Question: As some of you might know Google provides for free great collection of tools for analyzing c++ code:
<URL>
Problem is that there is apparently some libunwind problem on 64 bits, and authors can't do anything on their side to fix it(
> But I don't expect a
fix anytime soon: it depends on the libc folks and the libunwind
folks working out some locking issues. There's unfortunately not
much we ourselves can do.
), so I'm searching for replacement.
Is there any similar tool that provides cool graphical representation of profiling data(for example:
)
EDIT: paste from README that explains the problem:
> 2) On x86-64 64-bit systems, while tcmalloc itself works fine, the
cpu-profiler tool is unreliable: it will sometimes work, but sometimes
cause a segfault. I'll explain the problem first, and then some
workarounds.Note that this only affects the cpu-profiler, which is a
google-perftools feature you must turn on manually by setting the
CPUPROFILE environment variable. If you do not turn on cpu-profiling,
you shouldn't see any crashes due to perftools.The gory details: The underlying problem is in the backtrace()
function, which is a built-in function in libc. Backtracing is fairly
straightforward in the normal case, but can run into problems when
having to backtrace across a signal frame. Unfortunately, the
cpu-profiler uses signals in order to register a profiling event, so
every backtrace that the profiler does crosses a signal frame.In our experience, the only time there is trouble is when the signal
fires in the middle of pthread_mutex_lock. pthread_mutex_lock is
called quite a bit from system libraries, particularly at program
startup and when creating a new thread.The solution: The dwarf debugging format has support for 'cfi
annotations', which make it easy to recognize a signal frame. Some OS
distributions, such as Fedora and gentoo 2007.0, already have added
cfi annotations to their libc. A future version of libunwind should
recognize these annotations; these systems should not see any
crashses.Workarounds: If you see problems with crashes when running the
cpu-profiler, consider inserting ProfilerStart()/ProfilerStop() into
your code, rather than setting CPUPROFILE. This will profile only
those sections of the codebase. Though we haven't done much testing,
in theory this should reduce the chance of crashes by limiting the
signal generation to only a small part of the codebase. Ideally, you
would not use ProfilerStart()/ProfilerStop() around code that spawns
new threads, or is otherwise likely to cause a call to
pthread_mutex_lock!--- 17 May 2011
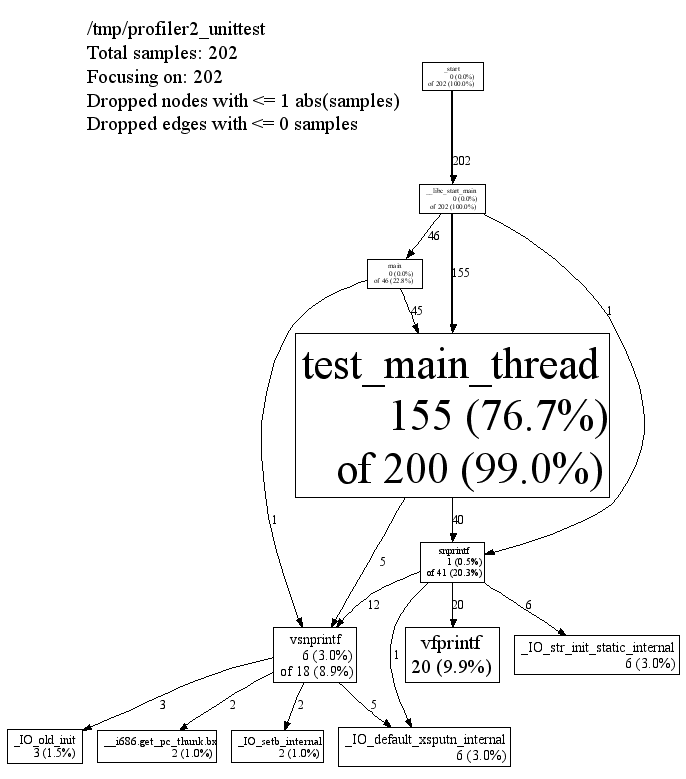
Answer: <URL>.